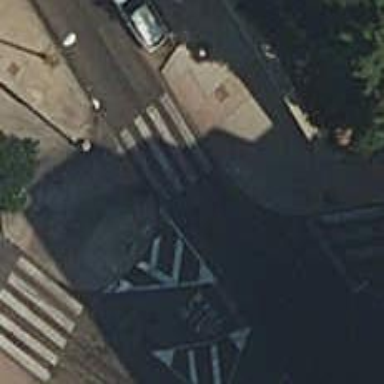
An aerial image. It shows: Marked crossing on the road.